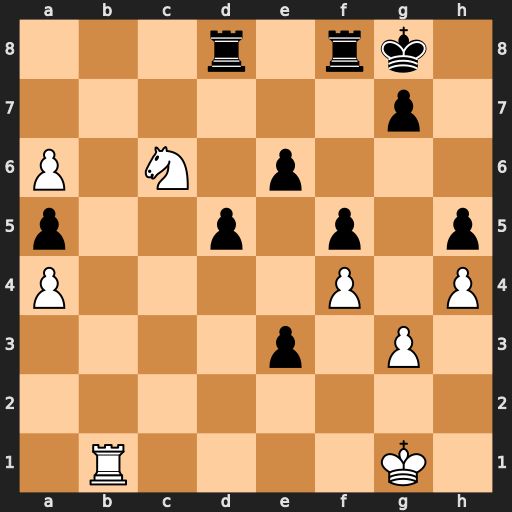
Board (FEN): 3r1rk1/6p1/P1N1p3/p2p1p1p/P4P1P/4p1P1/8/1R4K1
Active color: w
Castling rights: -
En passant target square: -
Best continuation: Nxd8 Rxd8 a7